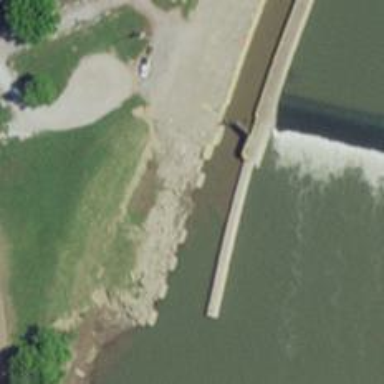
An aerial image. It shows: Lock gate along waterway.